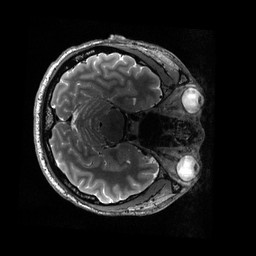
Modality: T2w
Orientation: axial
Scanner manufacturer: siemens
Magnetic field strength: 3 T
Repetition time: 3.2 s
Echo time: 0.564 s